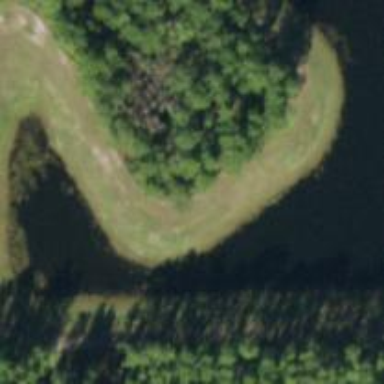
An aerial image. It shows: Swamp in wetland area.